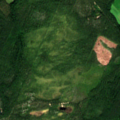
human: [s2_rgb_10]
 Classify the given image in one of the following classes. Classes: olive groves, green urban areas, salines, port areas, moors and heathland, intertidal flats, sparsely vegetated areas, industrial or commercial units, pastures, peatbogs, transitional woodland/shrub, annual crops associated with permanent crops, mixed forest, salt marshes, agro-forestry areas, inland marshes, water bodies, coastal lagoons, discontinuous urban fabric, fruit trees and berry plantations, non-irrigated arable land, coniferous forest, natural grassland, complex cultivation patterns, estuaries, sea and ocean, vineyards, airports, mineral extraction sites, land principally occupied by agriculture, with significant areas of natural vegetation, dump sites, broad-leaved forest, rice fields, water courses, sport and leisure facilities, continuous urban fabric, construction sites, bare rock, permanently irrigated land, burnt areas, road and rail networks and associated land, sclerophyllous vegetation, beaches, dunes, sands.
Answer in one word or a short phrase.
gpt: non-irrigated arable land, coniferous forest, mixed forest, transitional woodland/shrub